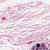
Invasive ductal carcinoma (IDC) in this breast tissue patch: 0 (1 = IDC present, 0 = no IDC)